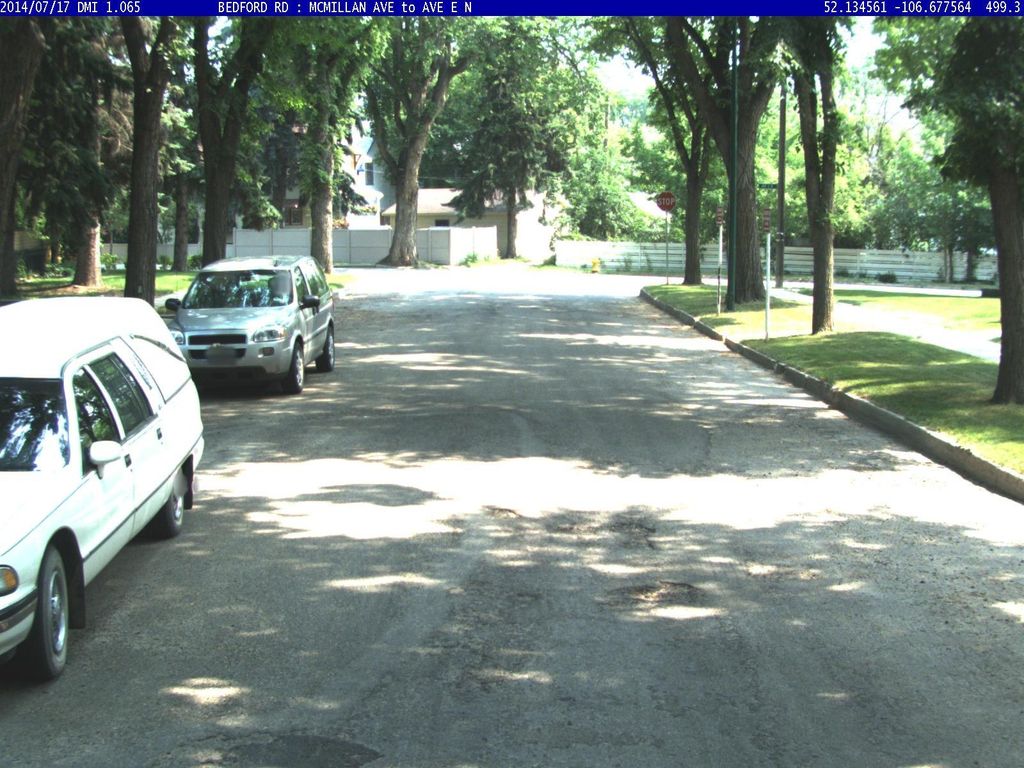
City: saskatoon